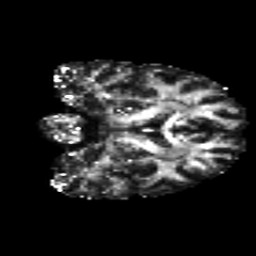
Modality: FA
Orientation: coronal
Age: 34
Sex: male
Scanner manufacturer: siemens
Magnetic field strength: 3 T
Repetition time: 8.8 s
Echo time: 0.085 s